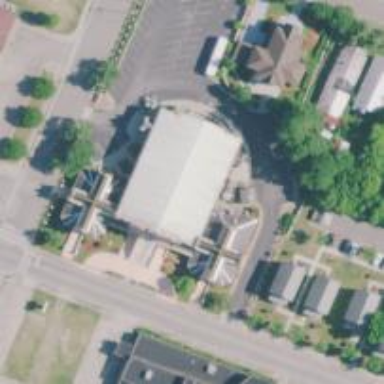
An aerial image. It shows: Building that serves as place of worship.